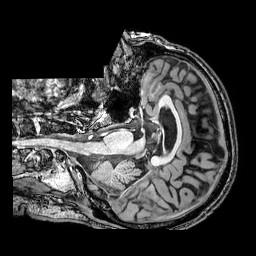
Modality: T1w
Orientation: axial
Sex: male
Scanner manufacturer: philips
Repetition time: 0.008197 s
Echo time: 0.00375 s